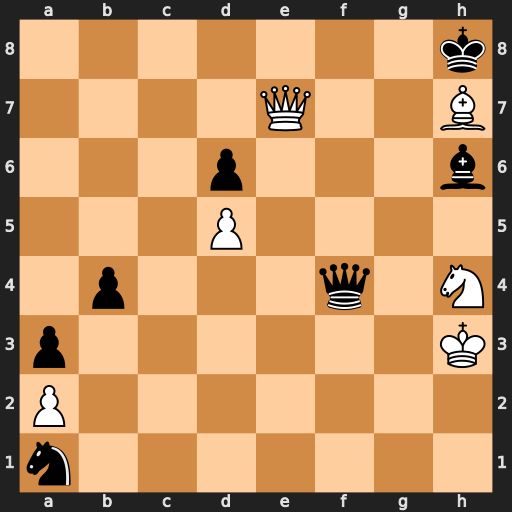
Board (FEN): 7k/4Q2B/3p3b/3P4/1p3q1N/p6K/P7/n7
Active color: w
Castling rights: -
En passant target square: -
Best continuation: Ng6#